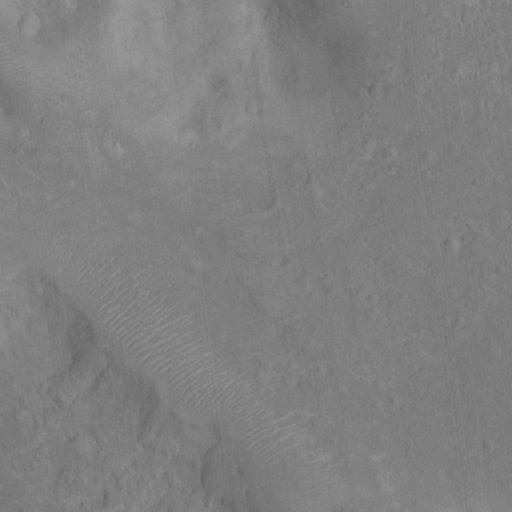
Classes present: Background, Cone